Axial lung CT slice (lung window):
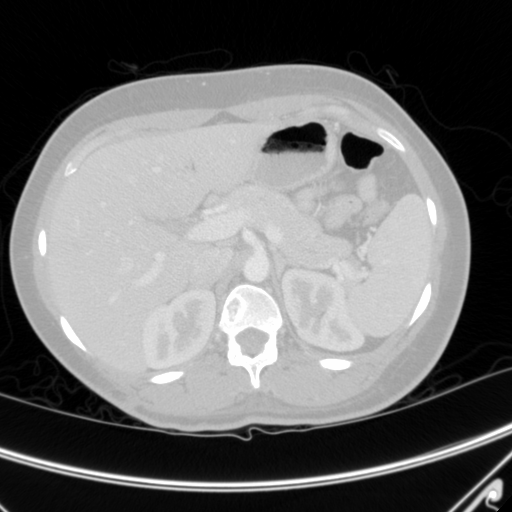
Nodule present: no